Chest X-ray. View position: PA
Patient age: 43
Patient sex: F
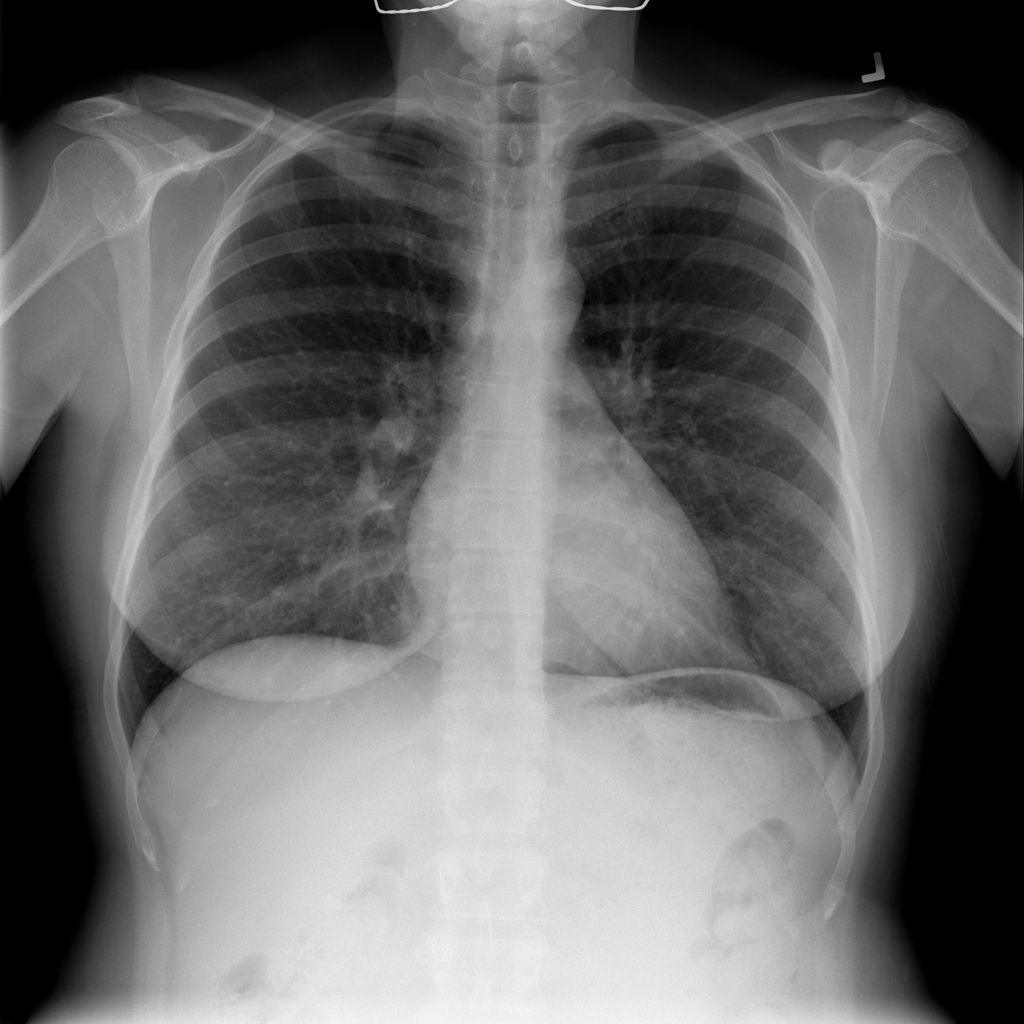
Finding: Pneumothorax